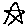
Label: star